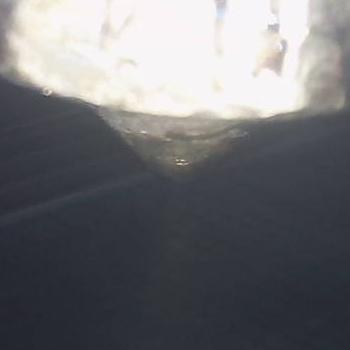
Flow rate: 105%